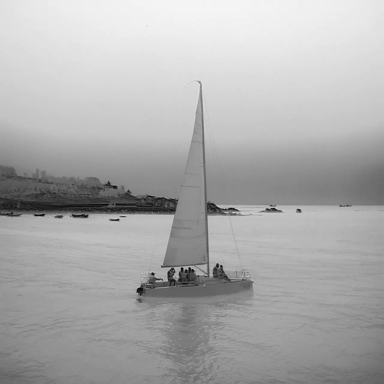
There are 11 objects shown in the infrared image, including ten bulk_carriers, and a sailboat.